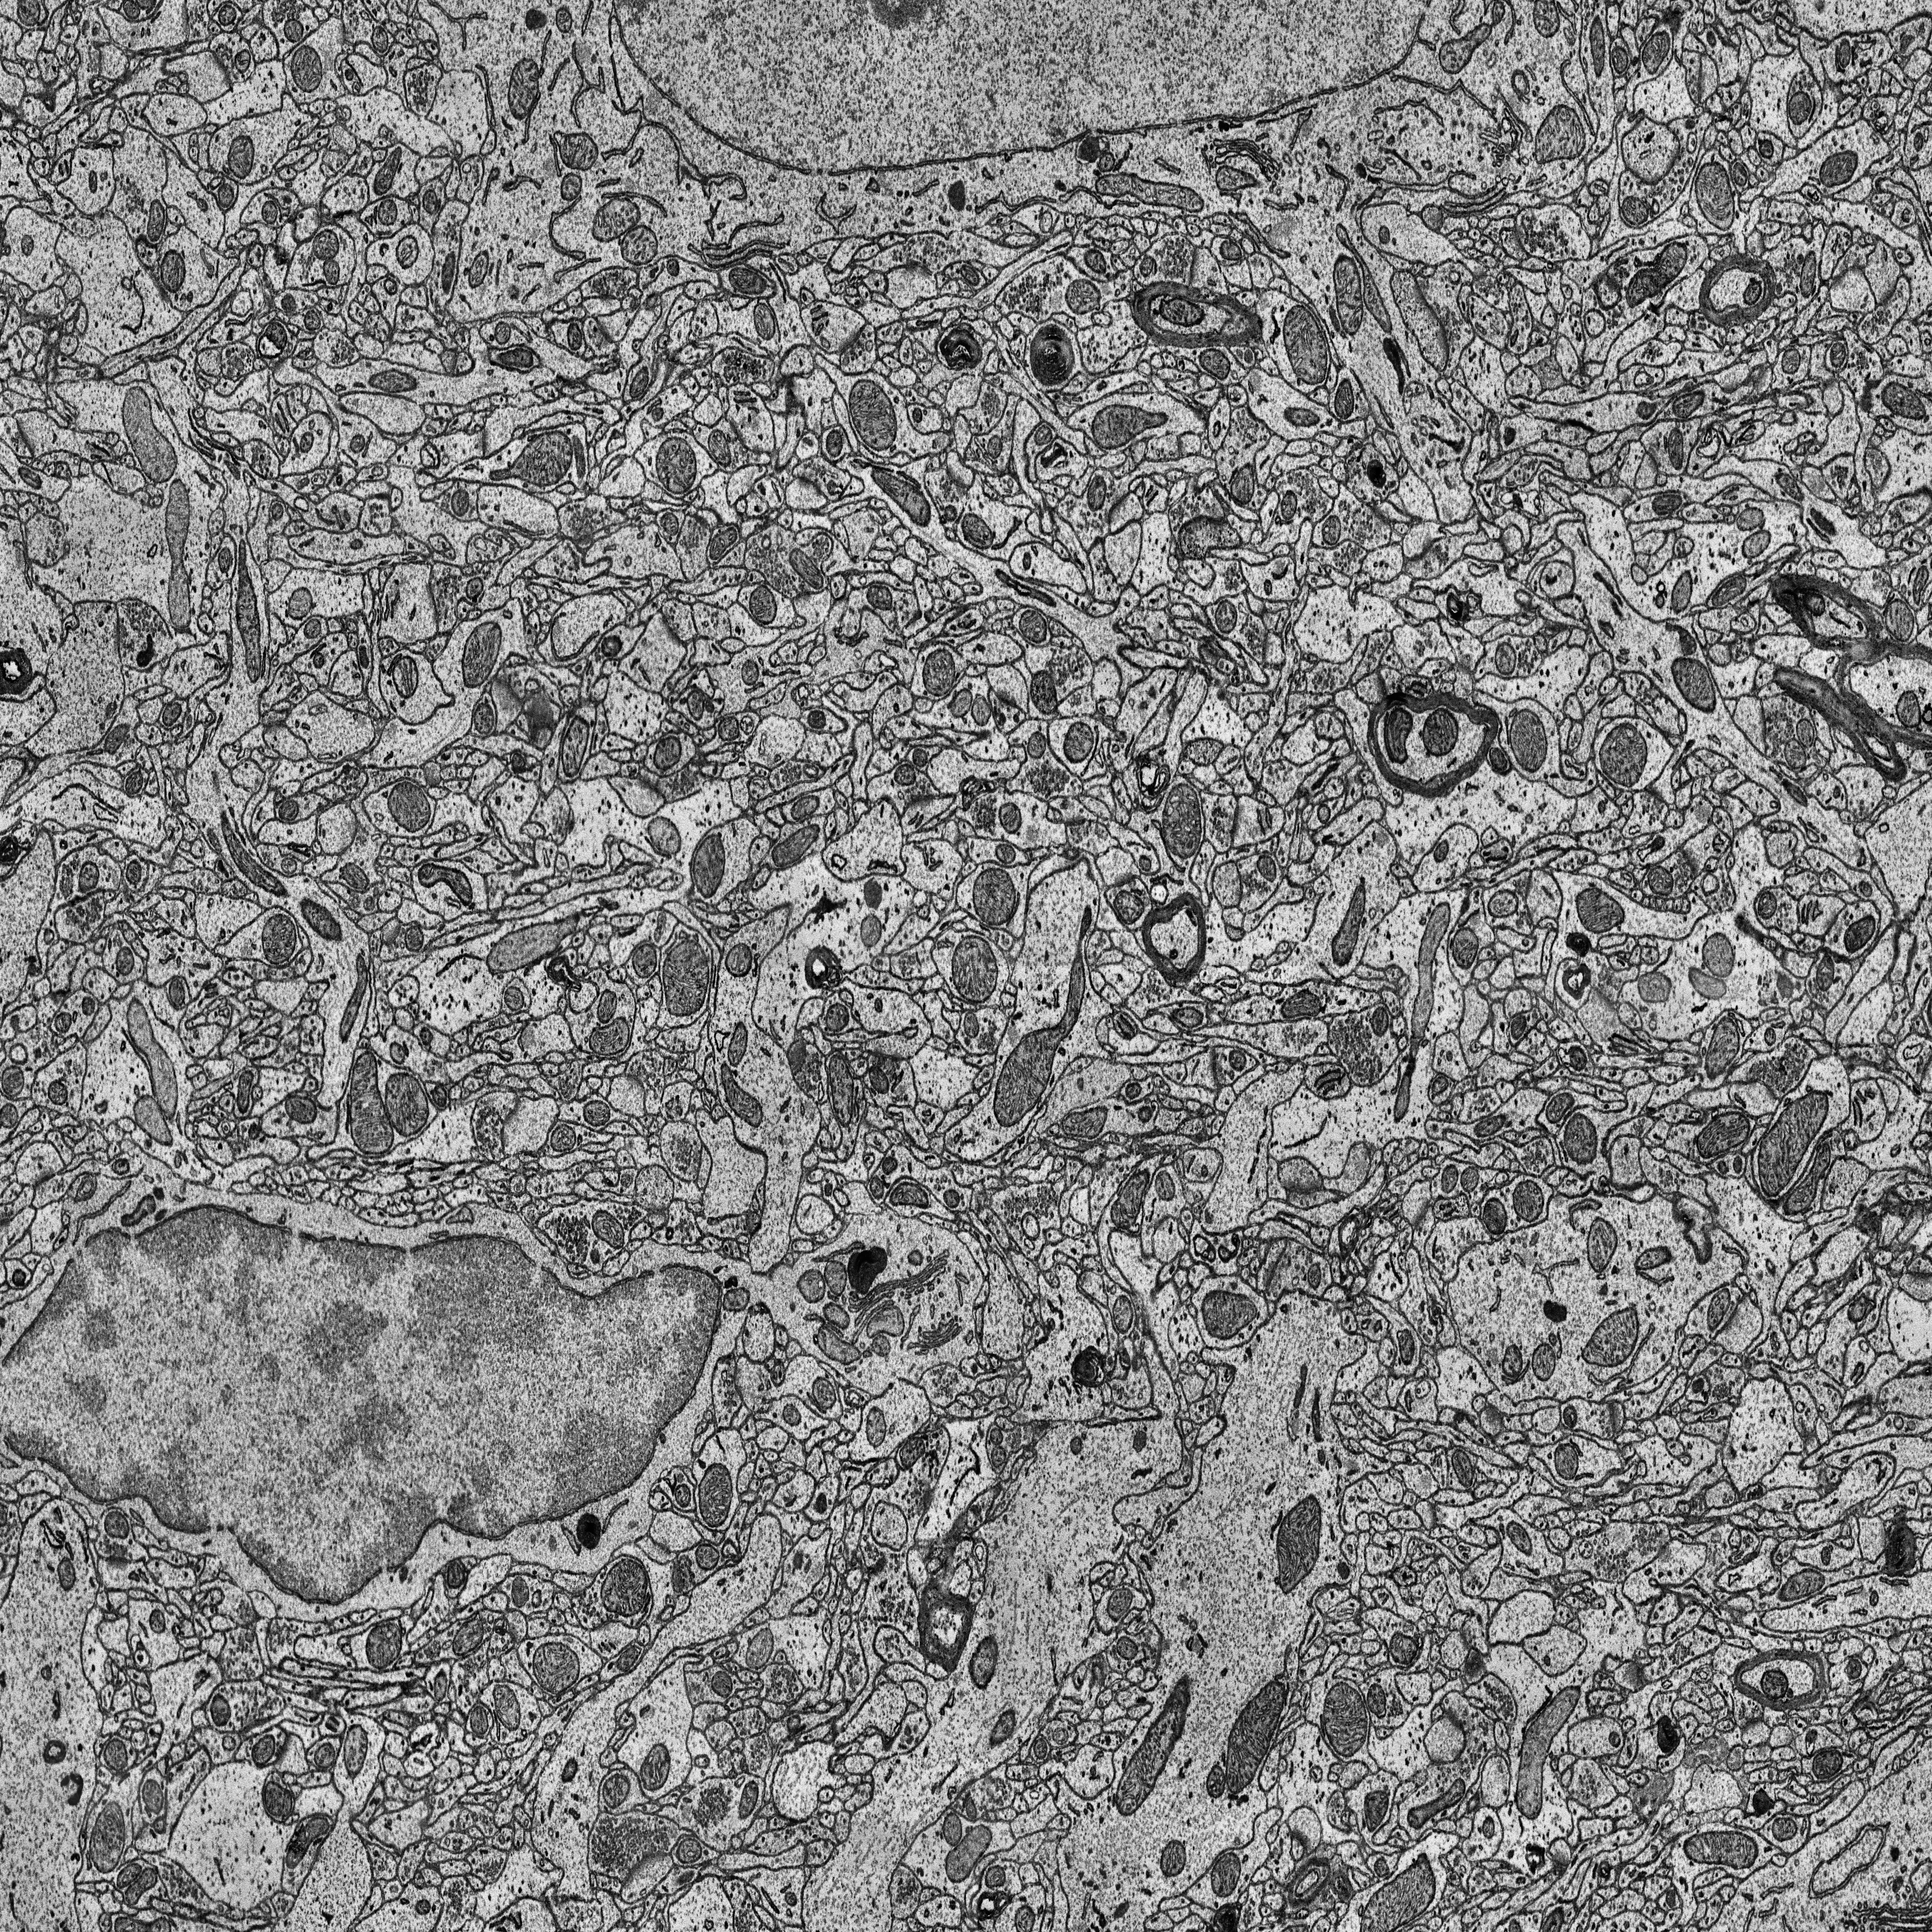
Electron microscopy slice of rat cortex tissue
Slice depth (z): 29
Mitochondria instances in slice: 383